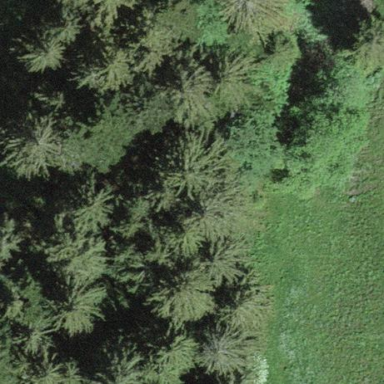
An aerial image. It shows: Forest area.